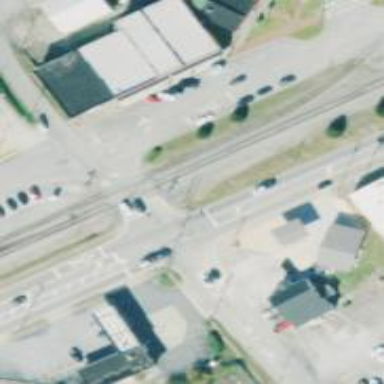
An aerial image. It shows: Level crossing with lights on the railway.